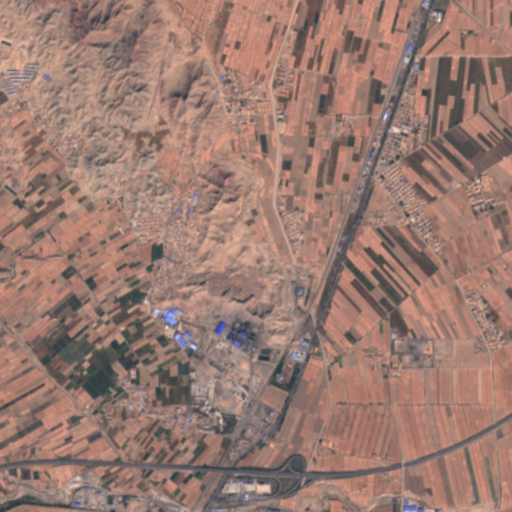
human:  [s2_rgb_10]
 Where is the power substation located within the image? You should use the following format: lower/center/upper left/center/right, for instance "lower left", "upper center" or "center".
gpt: The power substation is located in the center of the image.
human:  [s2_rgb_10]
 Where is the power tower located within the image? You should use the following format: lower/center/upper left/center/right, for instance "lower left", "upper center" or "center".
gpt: There is no power tower in the image.